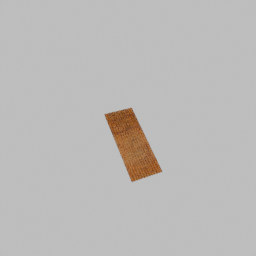
Label: architecture